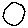
Label: circle